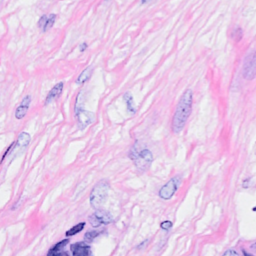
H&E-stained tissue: Breast